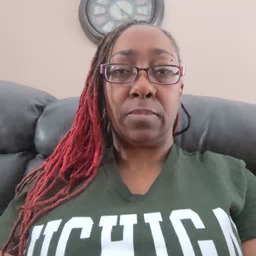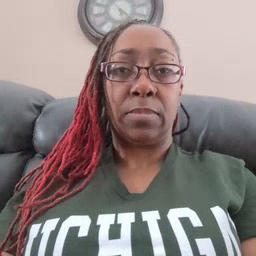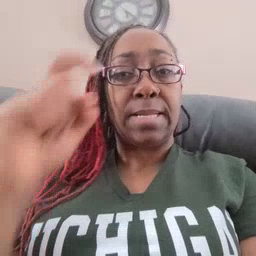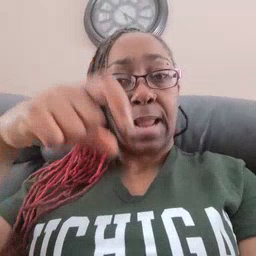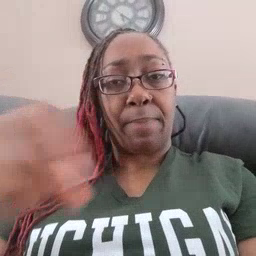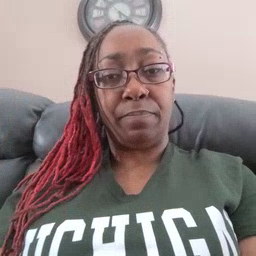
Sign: time